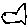
Label: fish